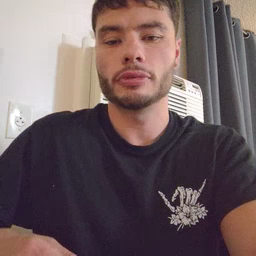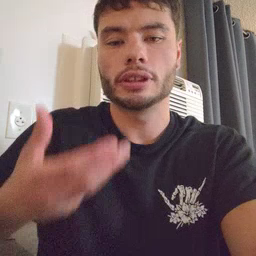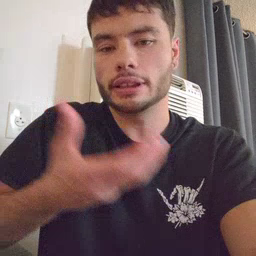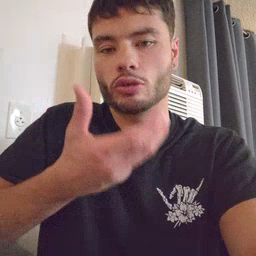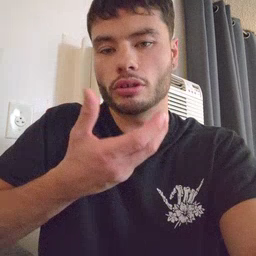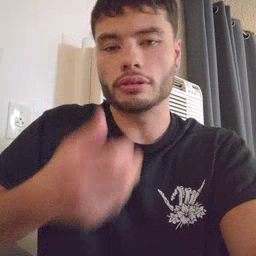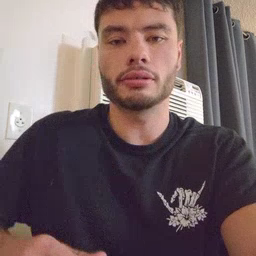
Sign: cereal